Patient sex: F
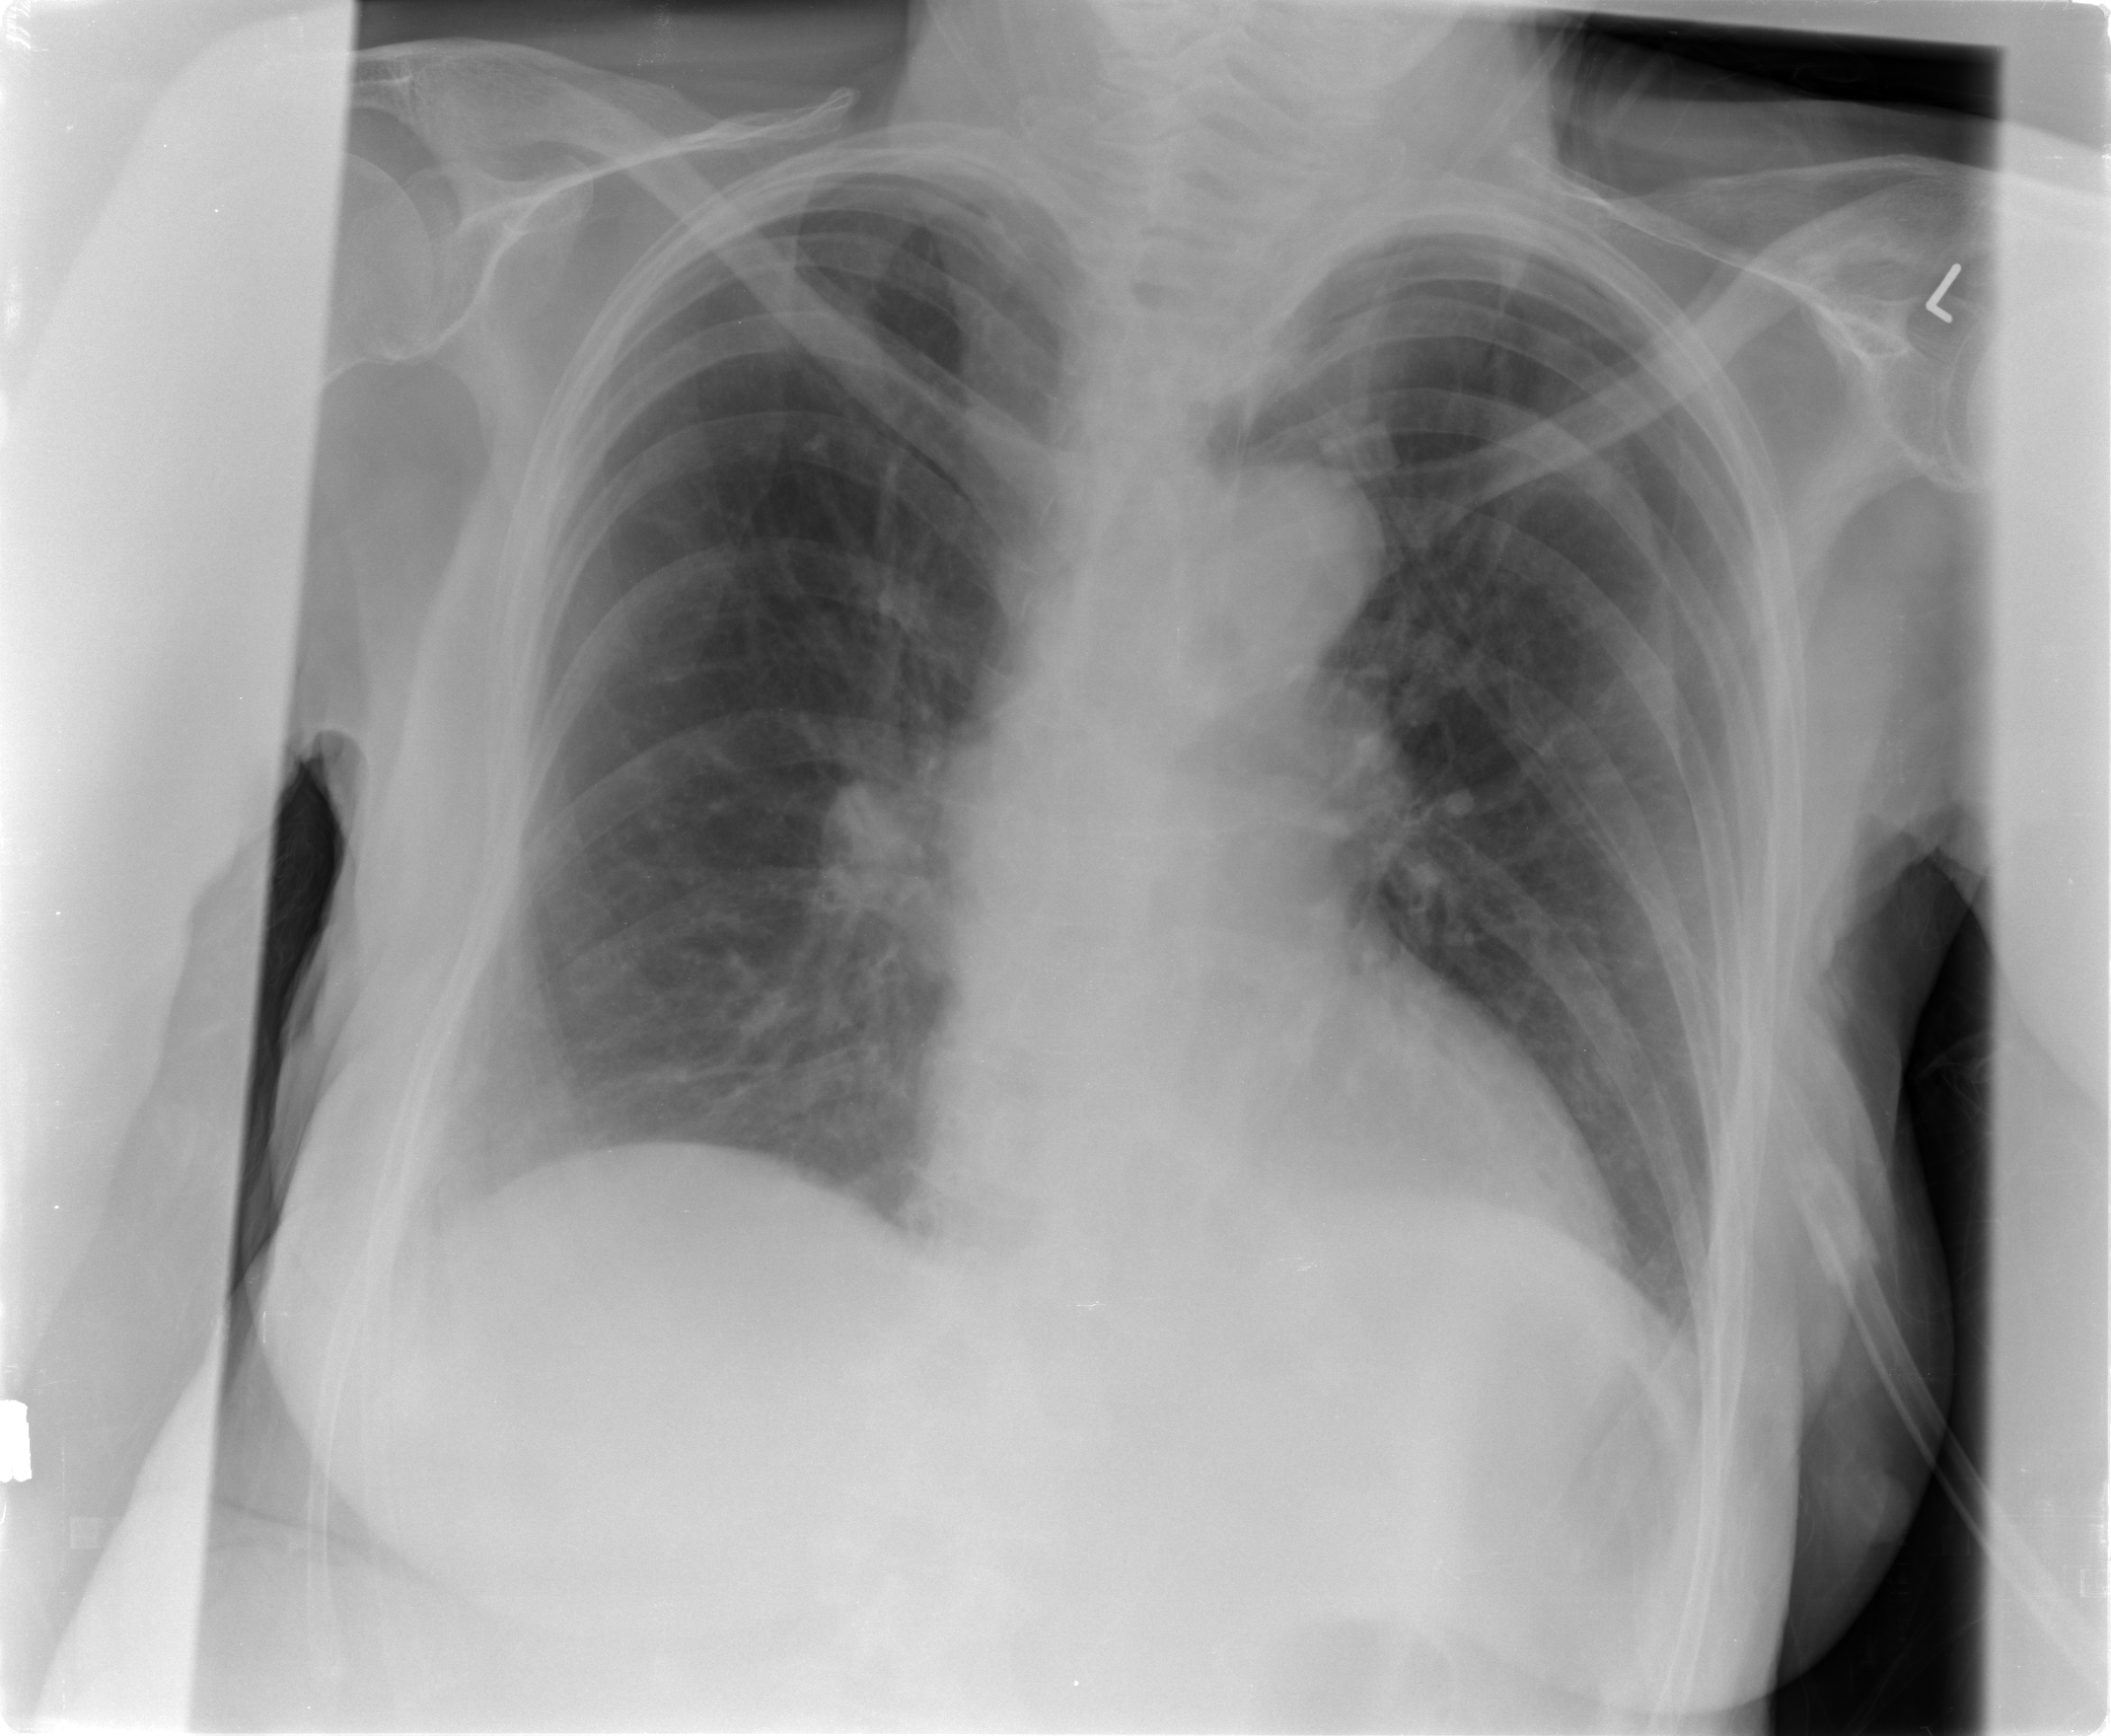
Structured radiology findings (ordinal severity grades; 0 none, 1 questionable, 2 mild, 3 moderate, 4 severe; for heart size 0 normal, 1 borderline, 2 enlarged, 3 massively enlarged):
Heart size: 2
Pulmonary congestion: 1
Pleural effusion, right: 0
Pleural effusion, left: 0
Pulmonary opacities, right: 0
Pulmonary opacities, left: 0
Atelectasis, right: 0
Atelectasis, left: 0